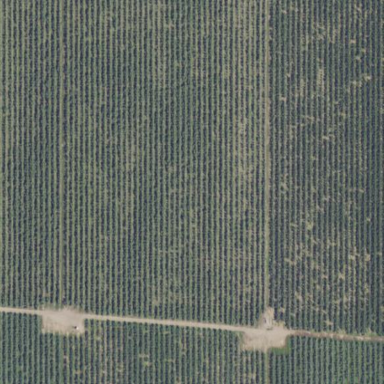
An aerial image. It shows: Vineyard growing grapes.